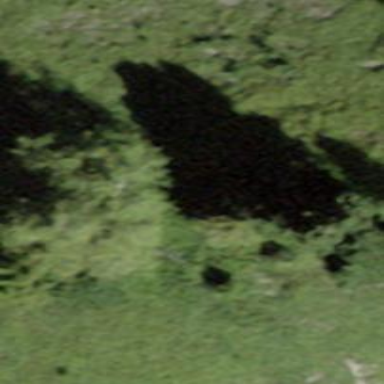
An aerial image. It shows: Forest area.